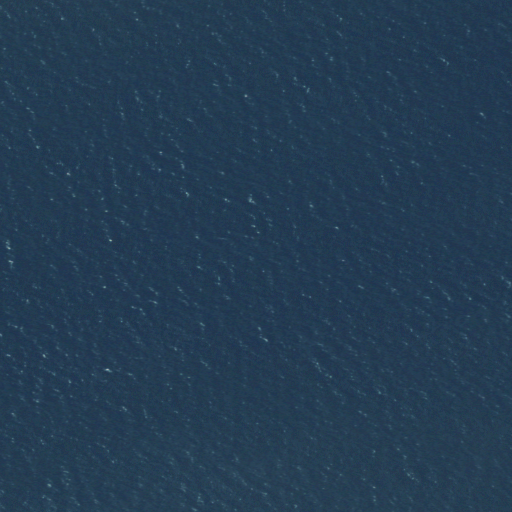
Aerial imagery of bar in Oregon named Tongue Point Bar containing only open water